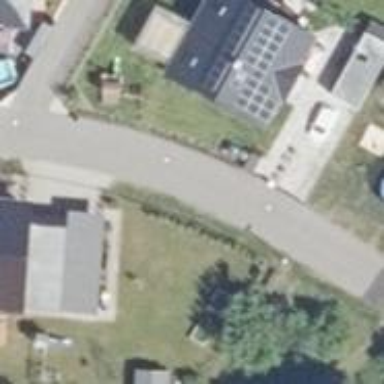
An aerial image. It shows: Asphalt road designated as living street.